Interaction volume radius: 5 \u00c5
Interaction volume height: 15 \u00c5
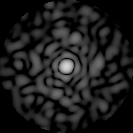
Disorder parameter: 0.8141